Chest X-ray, AP view. Patient: 34 years old, sex M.
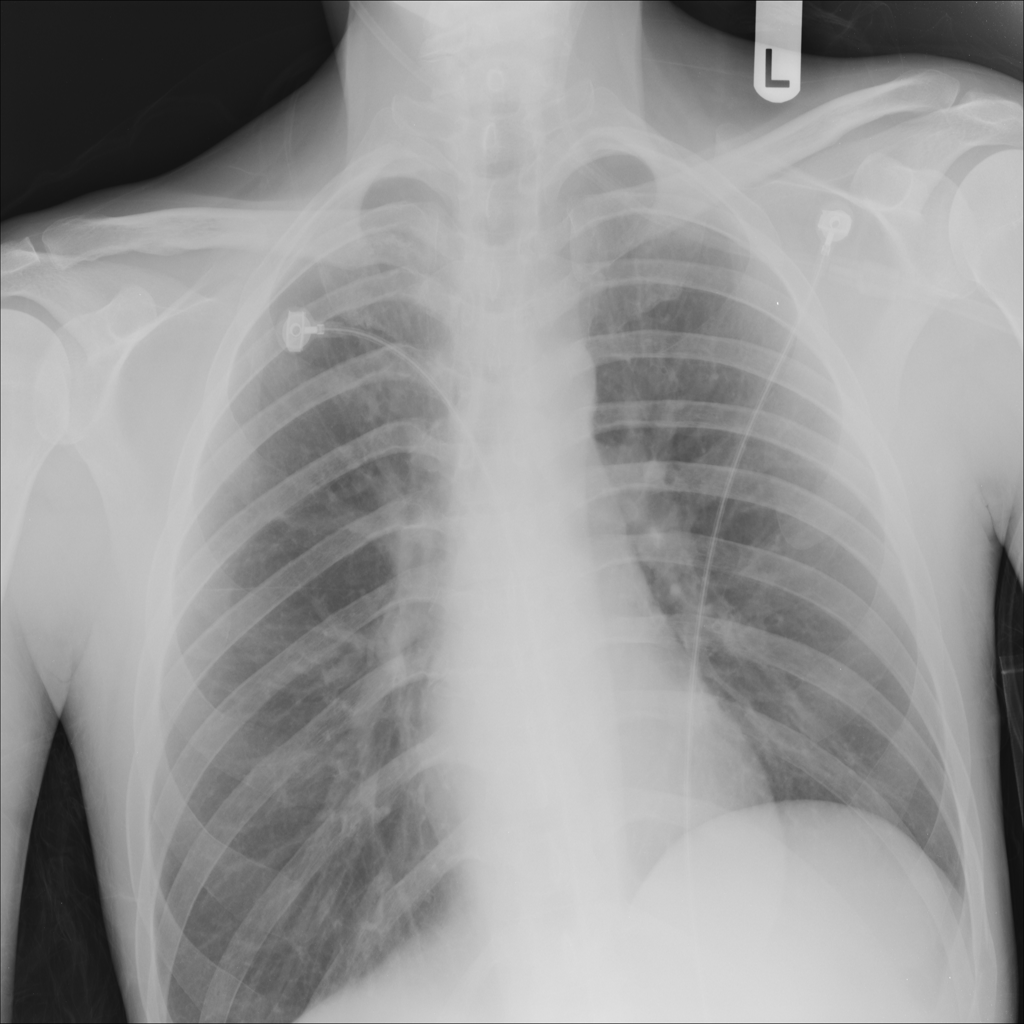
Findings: Infiltration